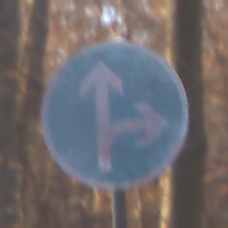
Verkehrszeichen: VorgeschriebeneFahrtrichtungGeradeausOderRechts
Umgebung: Outdoor, Nature
Tageszeit: SunriseSunset
Wetter: Clear
Licht: Natural
Jahreszeit: Autumn
Kontrast: HighContrast